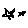
Label: star